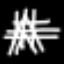
Label: The Eiffel Tower